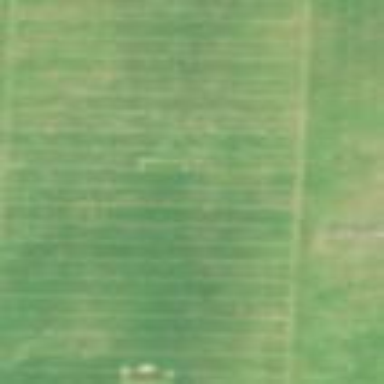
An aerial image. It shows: Ground soccer pitch for leisure sports.